Field crop: maize
Growth stage: 2
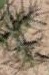
Species: salsola